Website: bh-photo
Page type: payment
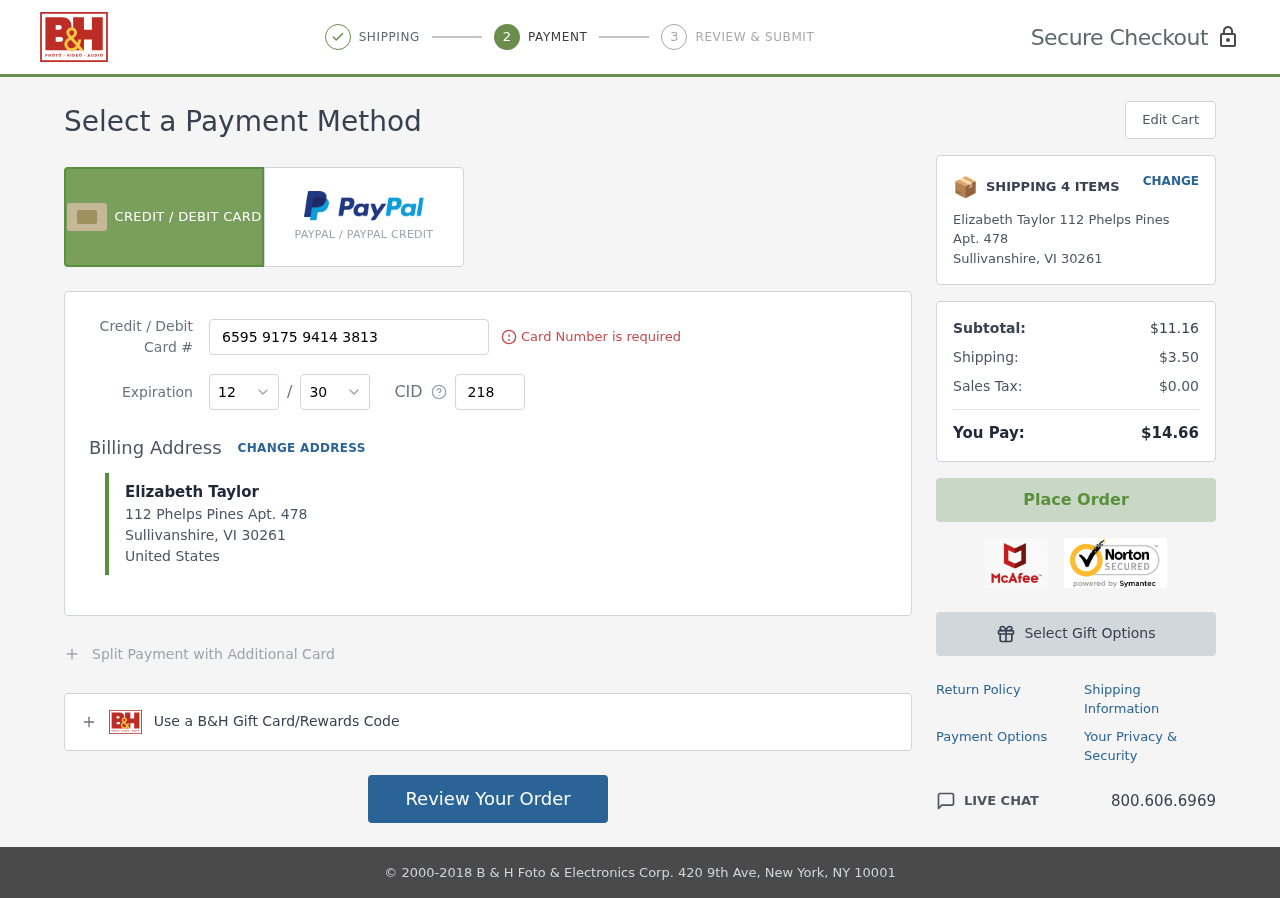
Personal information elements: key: PII_CARD_CVV
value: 218
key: PII_CARD_EXPIRY_MONTH
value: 12
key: PII_CARD_EXPIRY_YEAR
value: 30
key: PII_CARD_NUMBER
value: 6595 9175 9414 3813
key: PII_CITY
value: Sullivanshire
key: PII_COUNTRY
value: United States
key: PII_FULLNAME
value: Elizabeth Taylor
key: PII_POSTCODE
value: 30261
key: PII_STATE_ABBR
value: VI
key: PII_STREET
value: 112 Phelps Pines Apt. 478
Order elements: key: ORDER_NUM_ITEMS
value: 4
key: ORDER_SUBTOTAL
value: $11.16
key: ORDER_SHIPPING_COST
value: $3.50
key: ORDER_TAX
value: $0.00
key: ORDER_TOTAL
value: $14.66